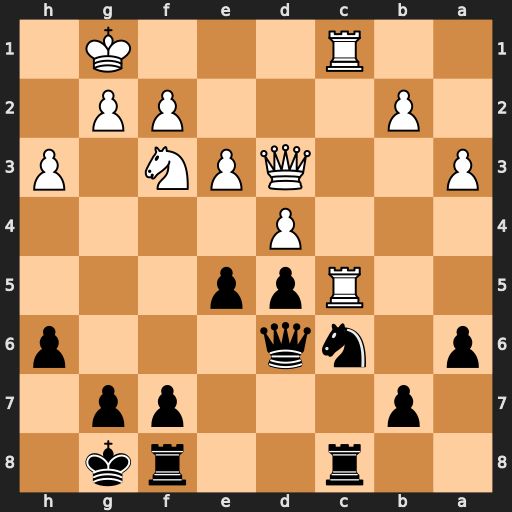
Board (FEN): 2r2rk1/1p3pp1/p1nq3p/2Rpp3/3P4/P2QPN1P/1P3PP1/2R3K1
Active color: b
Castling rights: -
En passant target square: -
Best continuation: e4 Qb3 exf3